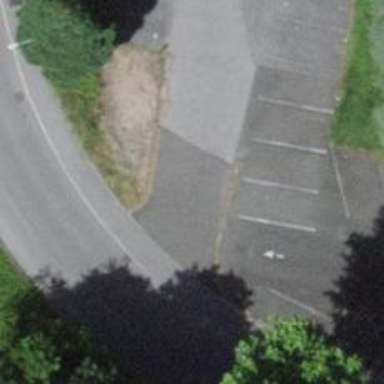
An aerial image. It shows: Parking aisle designated as service road.